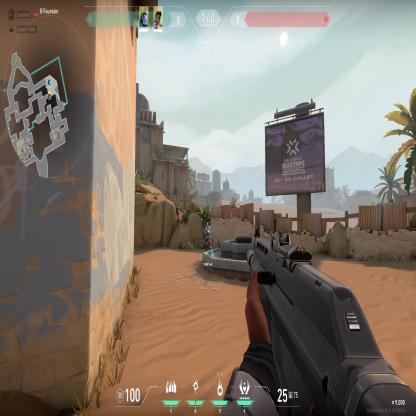
Label: teammate